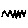
Label: zigzag